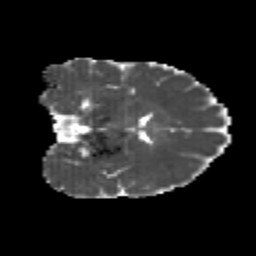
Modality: MD
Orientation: coronal
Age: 22
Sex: female
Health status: healthy
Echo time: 0.074 s